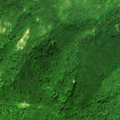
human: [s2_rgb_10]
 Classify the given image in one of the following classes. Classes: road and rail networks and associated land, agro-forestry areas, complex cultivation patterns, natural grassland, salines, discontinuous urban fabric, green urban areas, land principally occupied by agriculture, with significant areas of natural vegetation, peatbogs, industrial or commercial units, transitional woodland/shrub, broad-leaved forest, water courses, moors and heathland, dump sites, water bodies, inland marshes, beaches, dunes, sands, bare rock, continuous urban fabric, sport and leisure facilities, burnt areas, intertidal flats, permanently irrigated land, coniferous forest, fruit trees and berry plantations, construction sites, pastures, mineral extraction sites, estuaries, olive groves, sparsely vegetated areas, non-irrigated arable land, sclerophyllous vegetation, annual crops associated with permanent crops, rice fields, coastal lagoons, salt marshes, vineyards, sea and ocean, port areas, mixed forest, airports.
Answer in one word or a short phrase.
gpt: broad-leaved forest